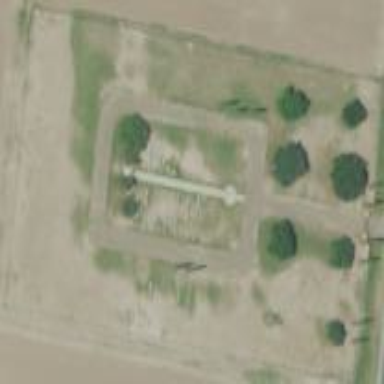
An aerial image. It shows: Cemetery or graveyard.